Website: apple
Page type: payment
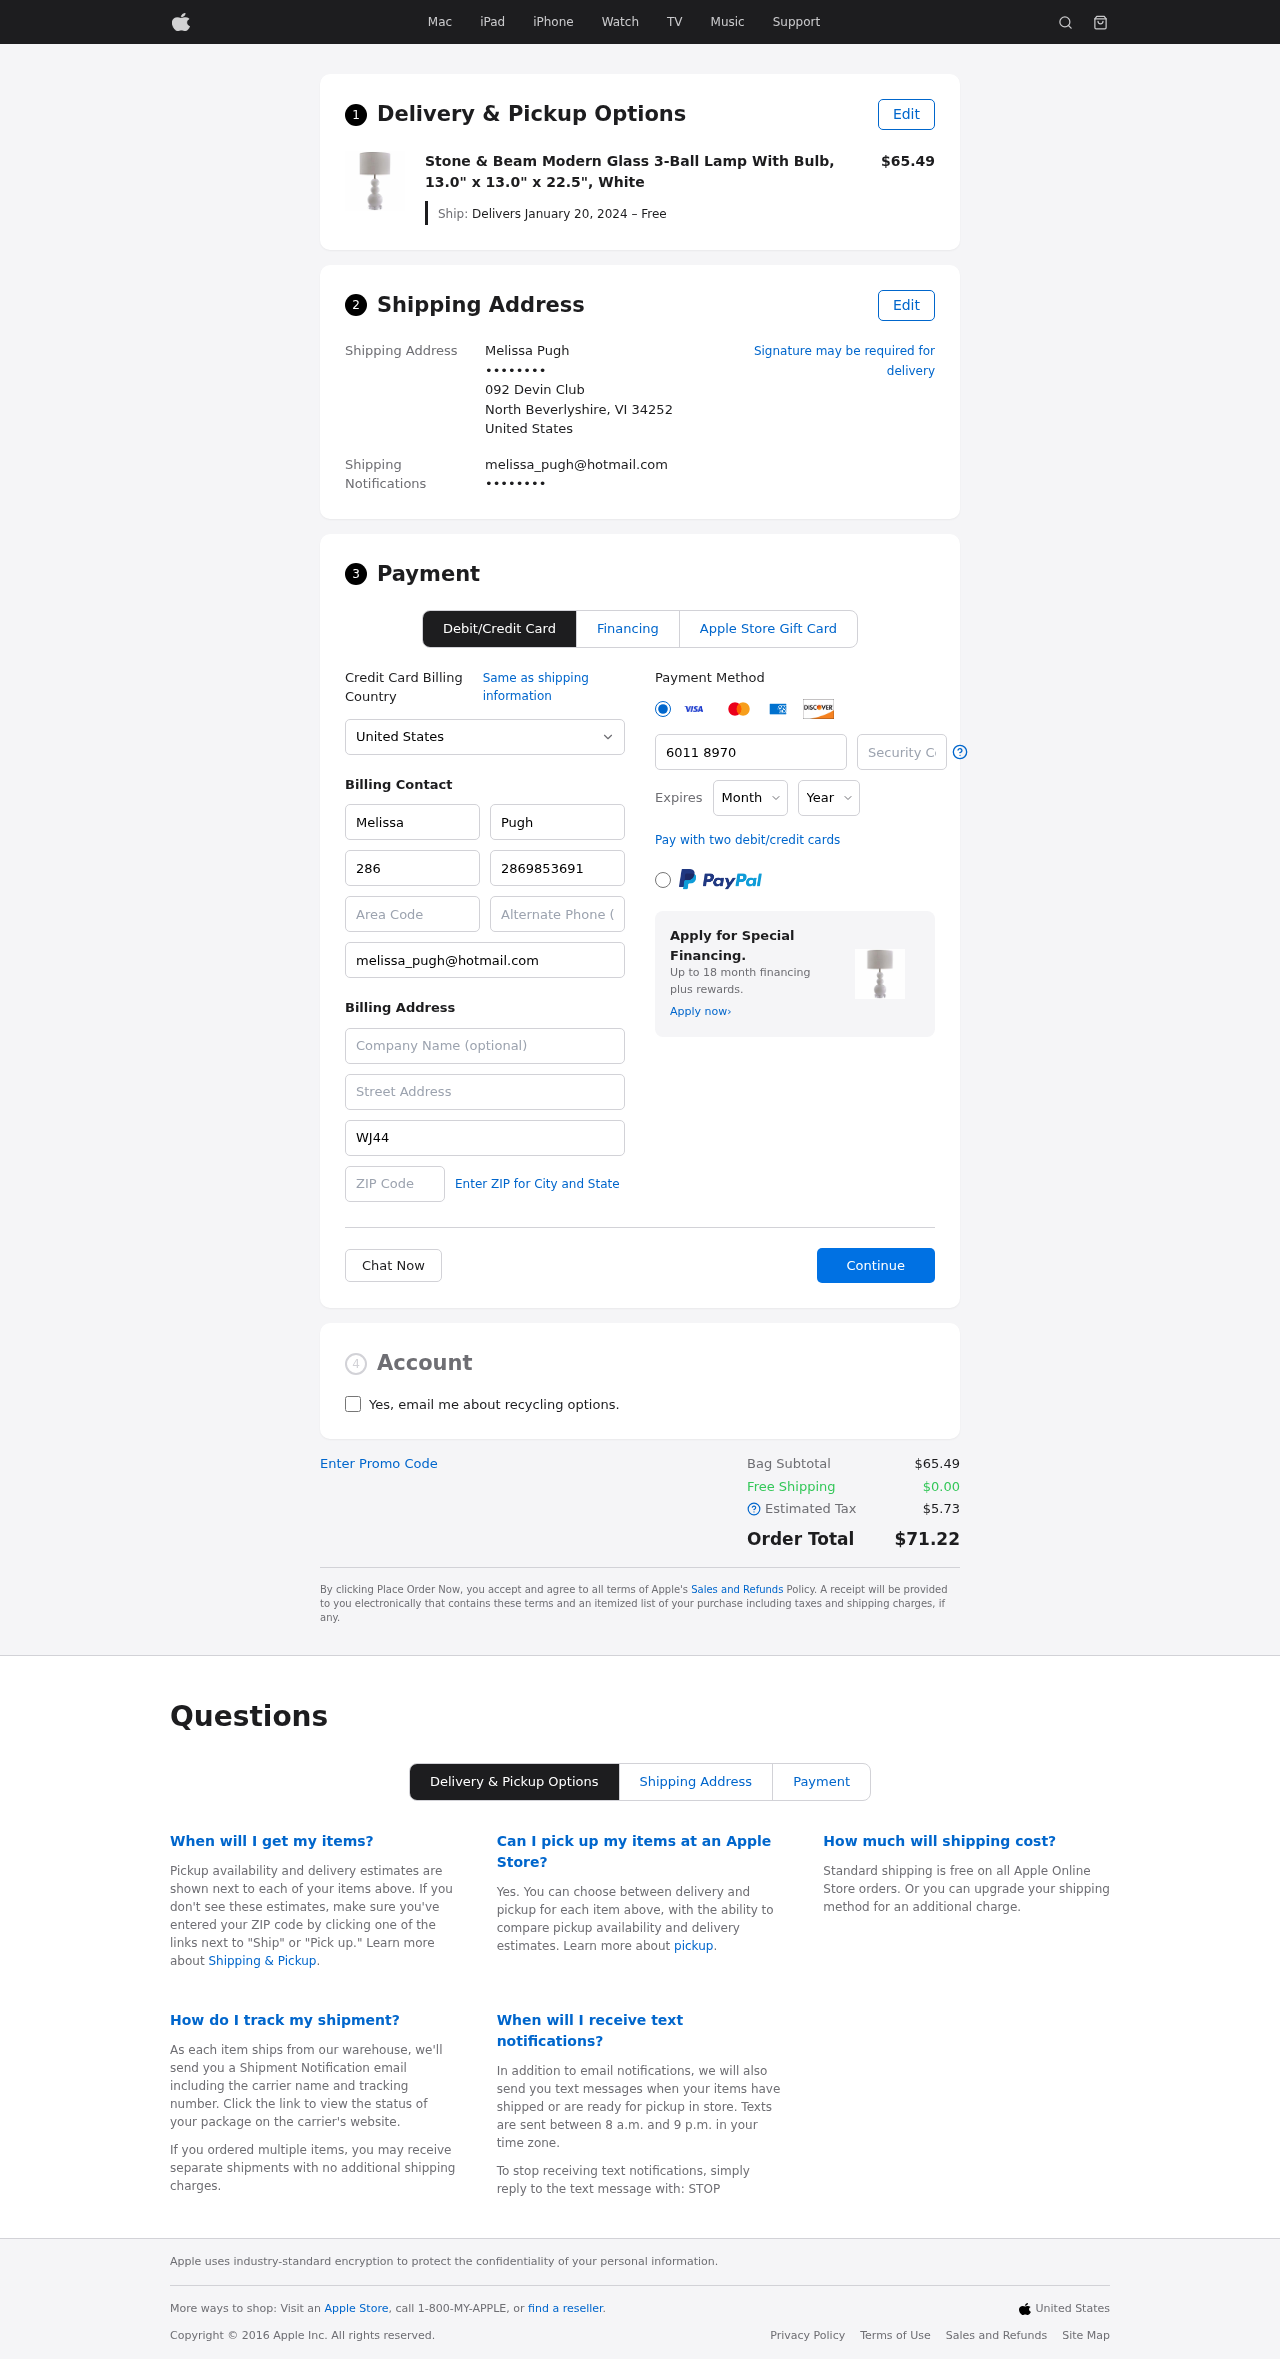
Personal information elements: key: PII_CARD_CVV
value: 701
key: PII_CARD_EXPIRY_MONTH
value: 09
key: PII_CARD_EXPIRY_YEAR
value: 28
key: PII_CARD_NUMBER
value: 6011 8970 5315 5860
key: PII_CITY_STATE_ZIP
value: North Beverlyshire, VI 34252
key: PII_COUNTRY
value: United States
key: PII_EMAIL
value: melissa_pugh@hotmail.com
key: PII_EMAIL2
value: melissa_pugh@hotmail.com
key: PII_FIRSTNAME
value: Melissa
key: PII_FULLNAME
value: Melissa Pugh
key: PII_LASTNAME
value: Pugh
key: PII_PHONE3
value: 2869853691
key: PII_PHONE_AREA
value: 286
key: PII_SECURITY_CODE
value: WJ44
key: PII_STREET
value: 092 Devin Club
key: PII_PHONE
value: ••••••••
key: PII_PHONE2
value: ••••••••
Product elements: key: PRODUCT1_NAME
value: Stone & Beam Modern Glass 3-Ball Lamp With Bulb, 13.0" x 13.0" x 22.5", White
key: PRODUCT1_PRICE
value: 65.49
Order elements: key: ORDER_DELIVERY_DATE
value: Delivers January 20, 2024 – Free
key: ORDER_SUBTOTAL
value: $65.49
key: ORDER_SHIPPING_COST
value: $0.00
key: ORDER_TAX
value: $5.73
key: ORDER_TOTAL
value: $71.22